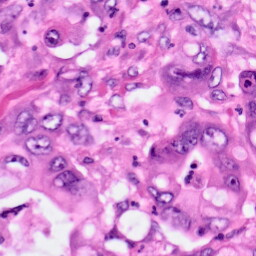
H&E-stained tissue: Pancreatic